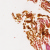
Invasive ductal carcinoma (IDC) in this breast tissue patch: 0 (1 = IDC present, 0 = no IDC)